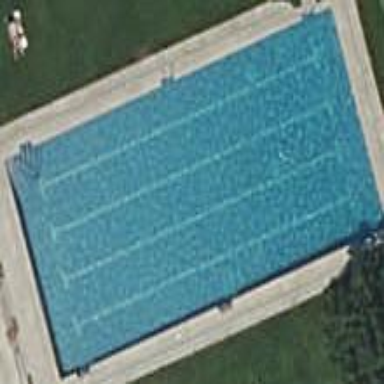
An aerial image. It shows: Swimming pool located in leisure land.